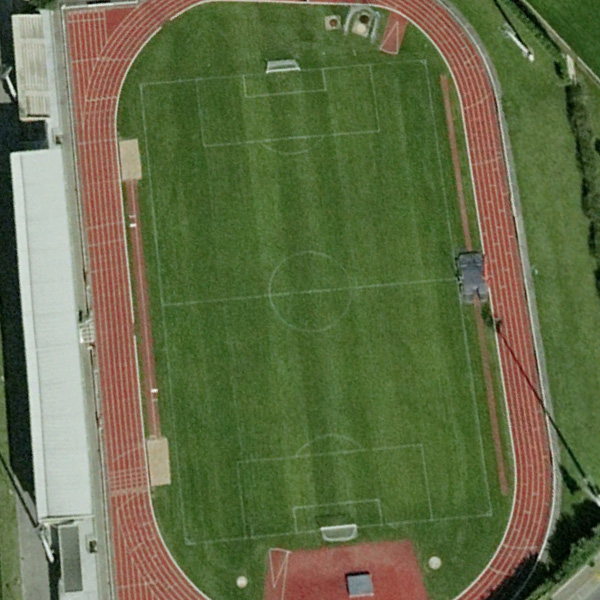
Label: Playground